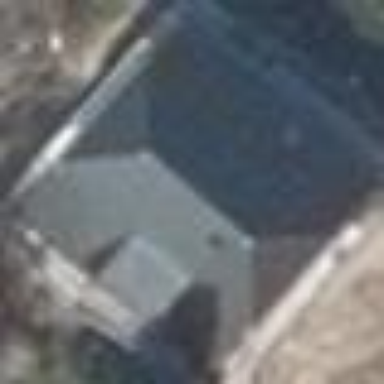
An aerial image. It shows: Detached building with half-hipped roof oriented across.